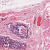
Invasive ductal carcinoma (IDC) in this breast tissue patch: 0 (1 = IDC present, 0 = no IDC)